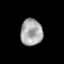
Tissue: prostate
Cell type: T cells
Senescence score: 0.2966
Nuclear area (px): 572
Mean DAPI intensity: 166.785